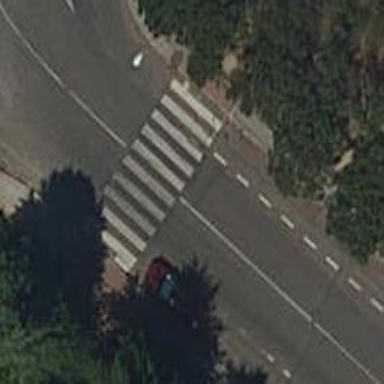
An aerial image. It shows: Marked crossing on asphalt footway.